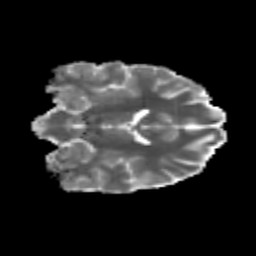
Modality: MD
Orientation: coronal
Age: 19
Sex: female
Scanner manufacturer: siemens
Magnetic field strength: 3 T
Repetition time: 3.5 s
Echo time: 0.125 s